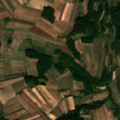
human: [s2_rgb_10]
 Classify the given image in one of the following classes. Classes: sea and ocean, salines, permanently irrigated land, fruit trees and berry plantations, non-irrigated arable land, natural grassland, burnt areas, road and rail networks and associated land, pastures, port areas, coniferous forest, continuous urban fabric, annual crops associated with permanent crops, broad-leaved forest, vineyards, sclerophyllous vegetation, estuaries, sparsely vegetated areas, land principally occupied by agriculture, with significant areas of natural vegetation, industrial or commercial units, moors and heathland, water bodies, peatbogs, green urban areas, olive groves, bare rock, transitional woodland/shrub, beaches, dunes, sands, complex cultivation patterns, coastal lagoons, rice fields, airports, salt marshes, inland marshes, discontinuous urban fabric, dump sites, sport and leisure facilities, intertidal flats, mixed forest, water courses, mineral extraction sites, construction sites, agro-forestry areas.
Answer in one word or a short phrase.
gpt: non-irrigated arable land, complex cultivation patterns, land principally occupied by agriculture, with significant areas of natural vegetation, broad-leaved forest